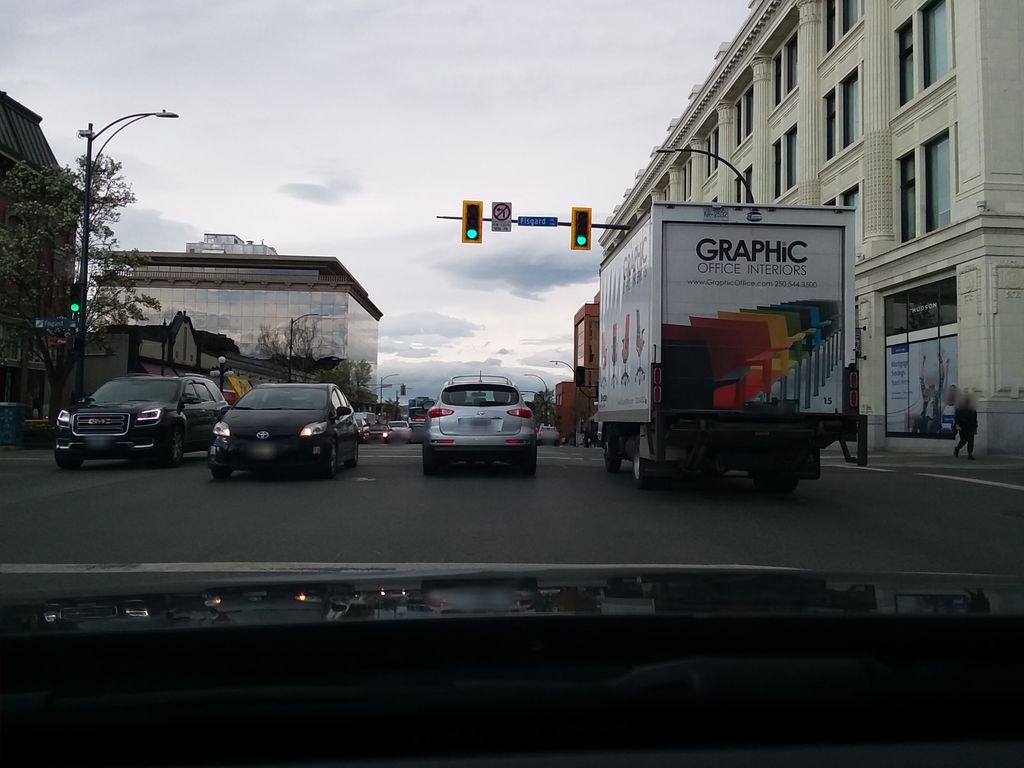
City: victoria